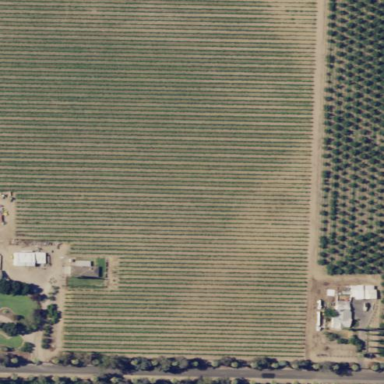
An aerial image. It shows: Vineyard.